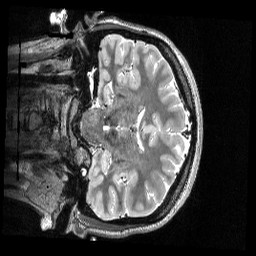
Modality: T2w
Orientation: coronal
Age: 22
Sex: female
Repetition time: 3.2 s
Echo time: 0.563 s